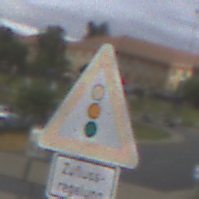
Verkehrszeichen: Lichtzeichenanlage
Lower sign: HinweisDurchVerbaleAngabe7
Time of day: MorningAfternoon
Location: Outdoor (Suburban)
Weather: PartlyCloudy
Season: NotSpecified
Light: Natural